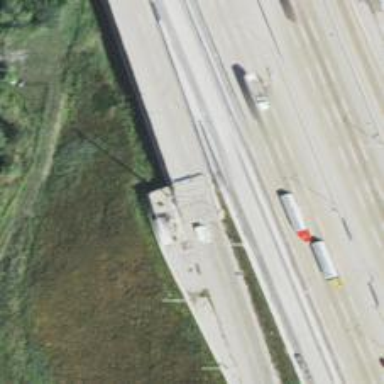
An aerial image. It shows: Toll gantry on the road.